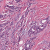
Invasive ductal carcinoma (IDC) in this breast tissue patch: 1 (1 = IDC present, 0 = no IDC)